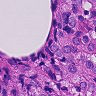
Metastatic tissue present: yes